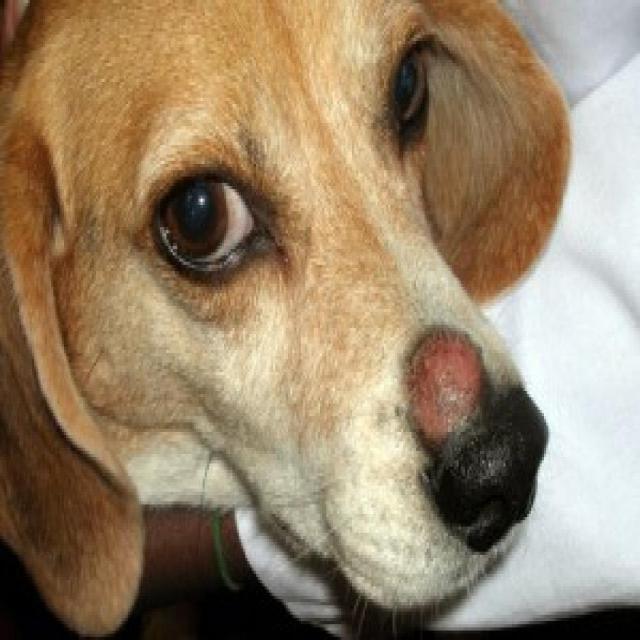
Canine ringworm (Dermatophytosis) — fungal infection caused by Microsporum or Trichophyton. Presents with circular alopecia, scaling, crusting, and broken hairs.